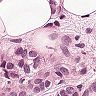
Metastatic tissue present: yes